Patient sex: F
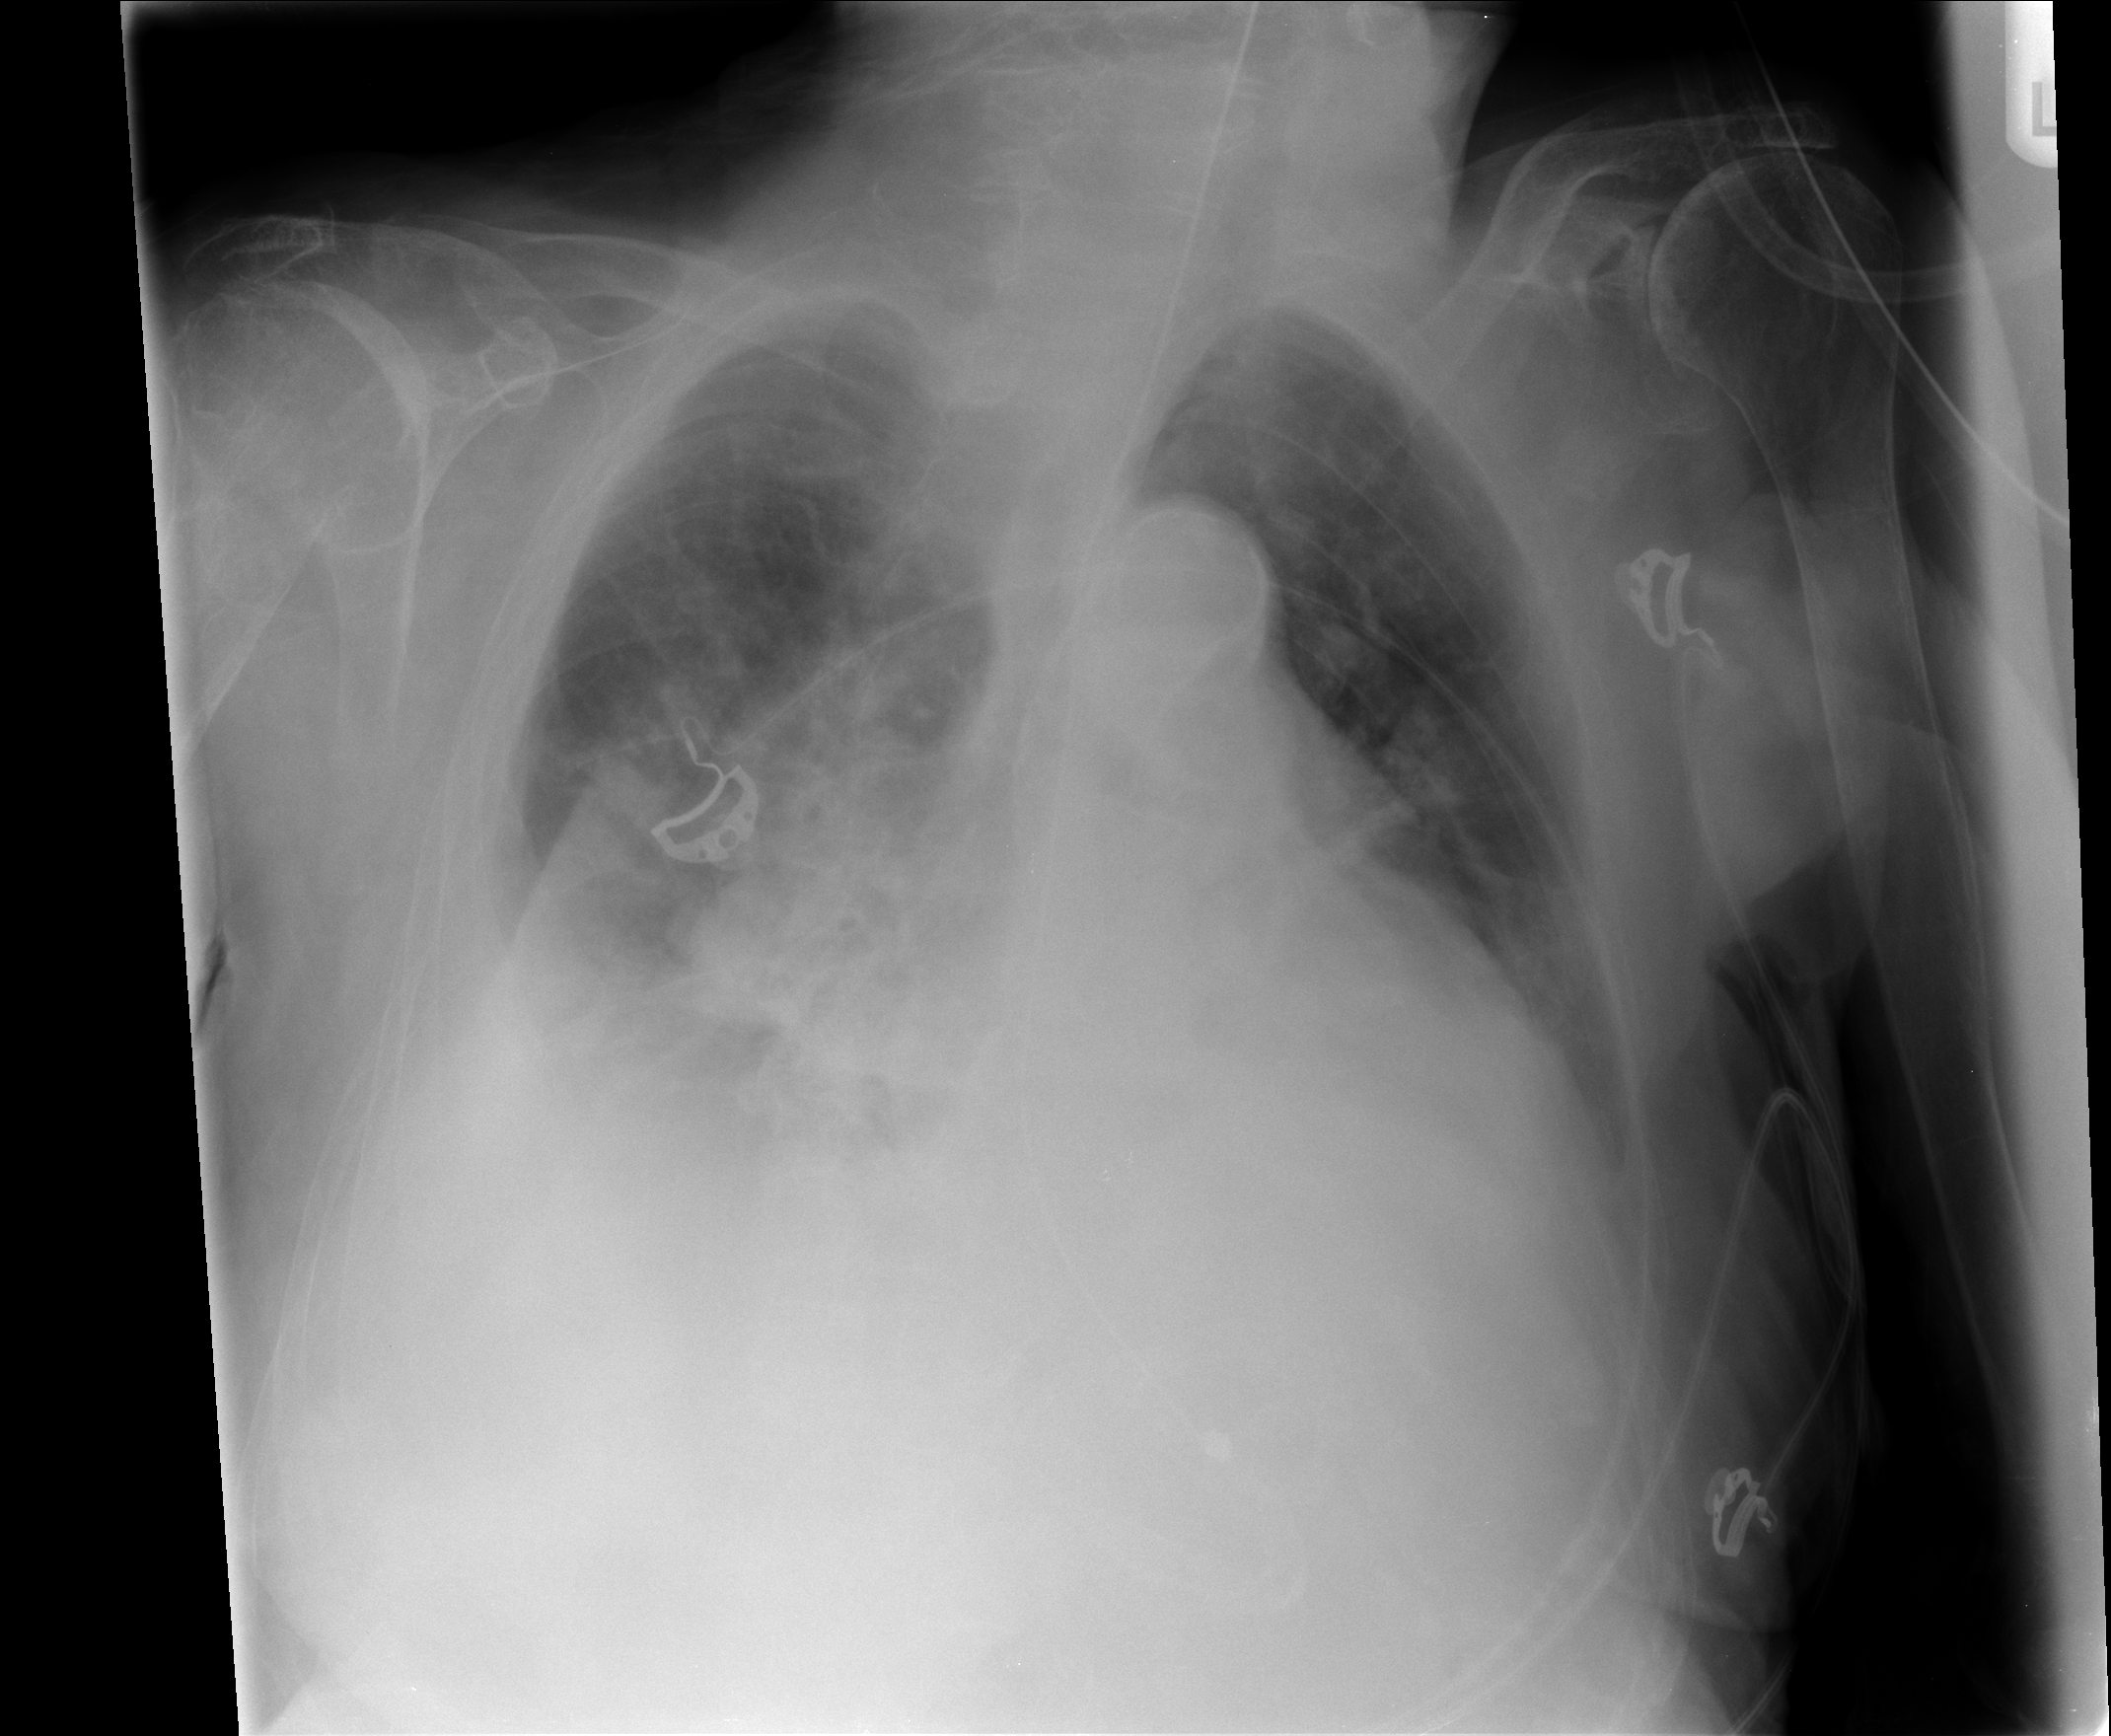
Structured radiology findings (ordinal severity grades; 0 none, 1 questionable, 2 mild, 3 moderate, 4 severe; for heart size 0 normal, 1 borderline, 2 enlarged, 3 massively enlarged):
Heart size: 3
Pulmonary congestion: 2
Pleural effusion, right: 2
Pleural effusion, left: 2
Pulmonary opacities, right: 0
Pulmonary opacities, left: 0
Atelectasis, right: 2
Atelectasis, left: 2